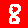
Digit: 8